Question: I have some .css file with @prim: #colorCode , what does @prim stands for? Since it is used only in one place i cant figure out purpose of @prim. And eclipse is reporting error "Unexpected token". Any other avariable with @ does not report an error!
'''
@prim: #39396A; // <--here is error still existing,
button {
color: @prim;
}
'''
And there are no error reports on other css variables.
p.s. At the moment that I am writing this I am not aware of I am just using css (or less) from time to time to make some minor changes.
Picture of error to get everything clear Because of some "strange" edits made by some clairvoyant SO
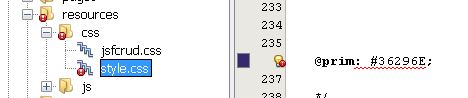
Answer: That could be Primary Colour. It is just a variable name. In LESS, anything starting with a '@' is a variable. It can also be:
'''
@lol: #39396A;
button {
color: @lol;
}
'''
Moreover it should have a ':' before that! So could be that. Add a ':' like above and the error should go. There is a semi-colon missing too!
To answer your question: '@prim' is a reserved name.